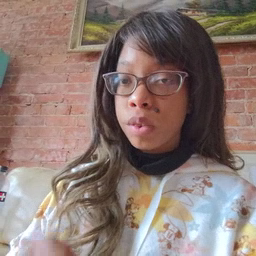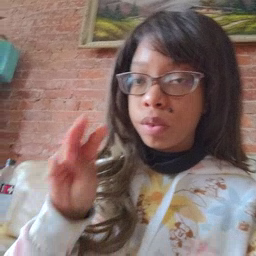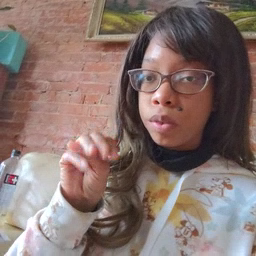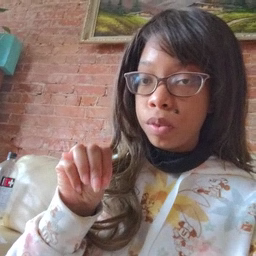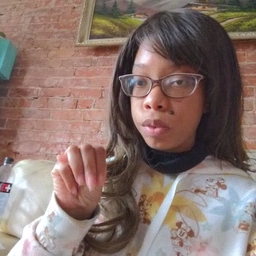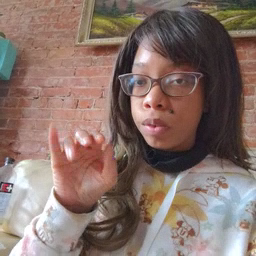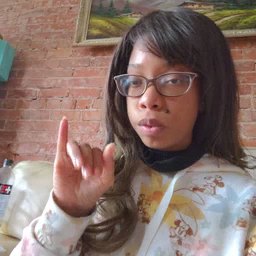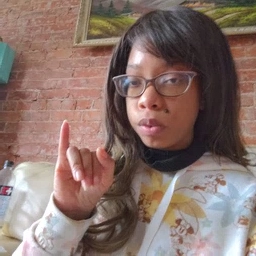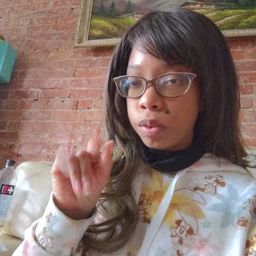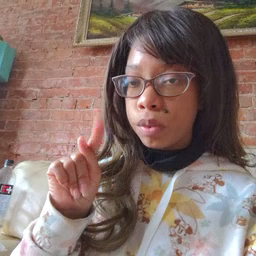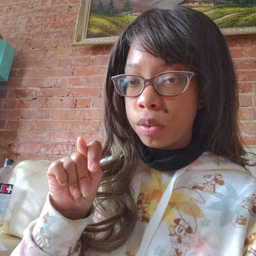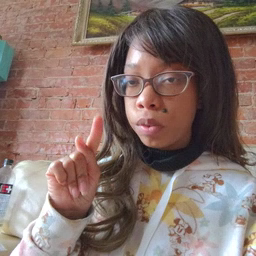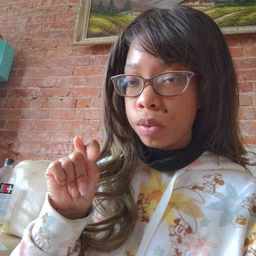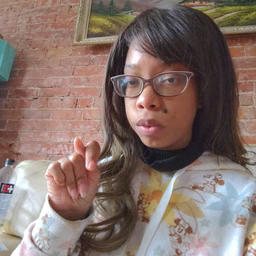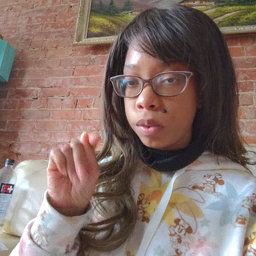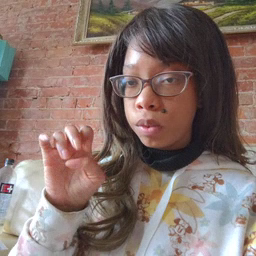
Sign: mitten